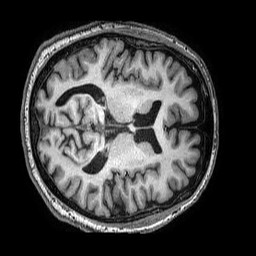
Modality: T1w
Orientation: axial
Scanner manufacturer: philips
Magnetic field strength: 3 T
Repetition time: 0.007002 s
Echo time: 0.003193 s